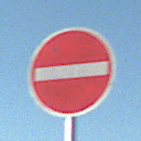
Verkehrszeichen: VerbotDerEinfahrt
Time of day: SunriseSunset
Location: Outdoor (Nature)
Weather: Clear
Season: NotSpecified
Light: Natural